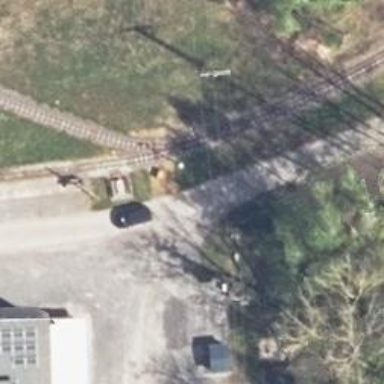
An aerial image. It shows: Preserved narrow-gauge railway.